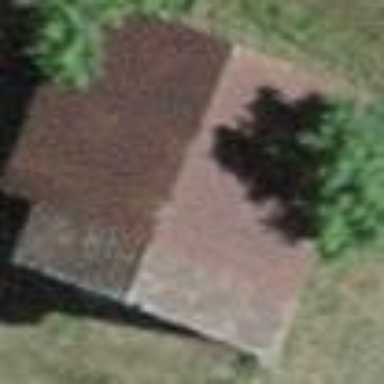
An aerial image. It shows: Barn.